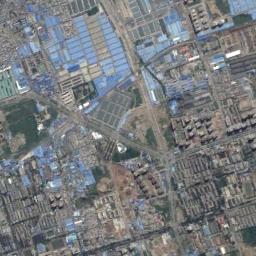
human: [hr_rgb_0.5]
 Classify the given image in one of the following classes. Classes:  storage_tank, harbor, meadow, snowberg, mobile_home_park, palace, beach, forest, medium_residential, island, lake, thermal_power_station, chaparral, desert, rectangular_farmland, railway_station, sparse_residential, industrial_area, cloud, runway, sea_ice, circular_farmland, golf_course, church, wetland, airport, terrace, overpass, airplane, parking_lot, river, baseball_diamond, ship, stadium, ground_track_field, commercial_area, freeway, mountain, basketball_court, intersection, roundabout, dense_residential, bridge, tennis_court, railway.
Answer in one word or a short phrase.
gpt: industrial_area